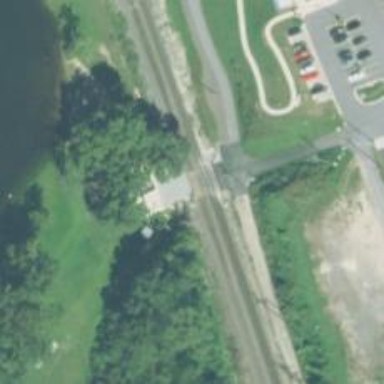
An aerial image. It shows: Crossing for the railway.